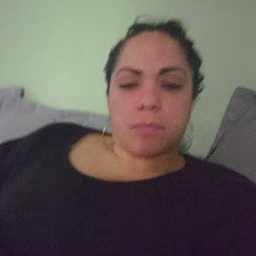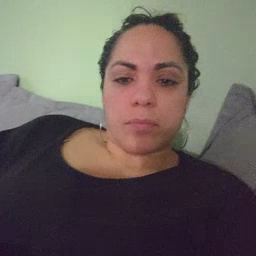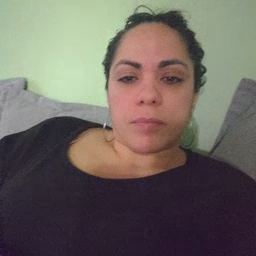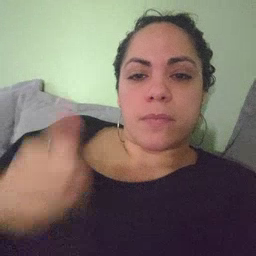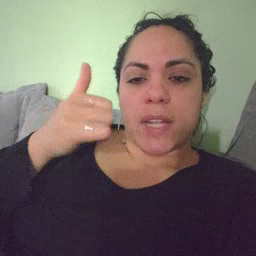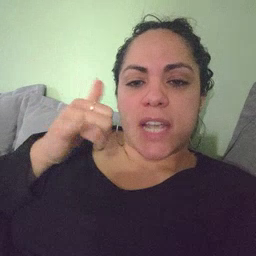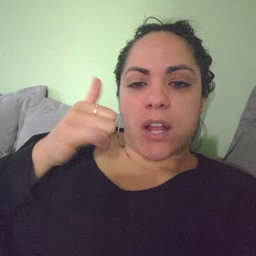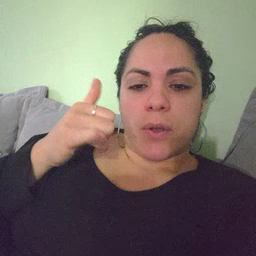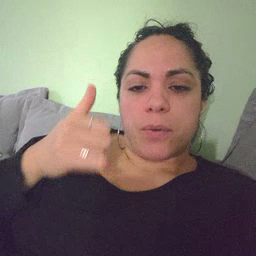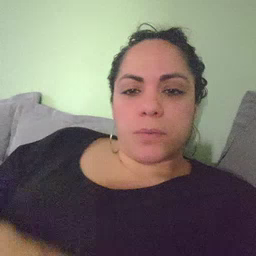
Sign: yellow